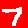
Digit: 7